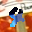
Label: 4